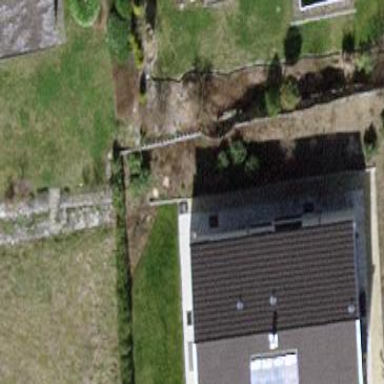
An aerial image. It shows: Detached building.